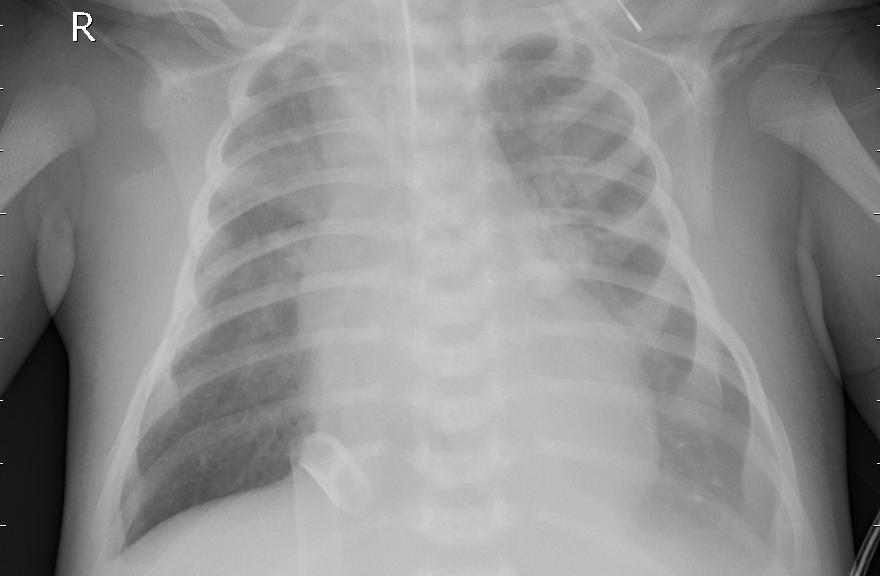
Diagnosis: PNEUMONIA